Question: Can any body can tell me how can I do something like 'maven install -U' (update dependencies) in gradle.
I have problem I have added new dependency to my build.gradle file
'''
dependencies {
compile('org.springframework.boot:spring-boot-starter-data-jpa')
compile('org.springframework.boot:spring-boot-starter-thymeleaf')
compile('org.springframework.boot:spring-boot-starter-web')
compile("org.springframework.boot:spring-boot-starter-security")
runtime('com.h2database:h2')
testCompile('org.springframework.boot:spring-boot-starter-test')
}
'''
New dependency is:
'''
compile("org.springframework.boot:spring-boot-starter-security")
'''
And during build or project synchronize my IntelliJ (version 14) is not even trying download this new dependency (I'm using gradle version 2.5)
In maven project IntelliJ had something like download maven dependencies.
But for Gradle I don't see anything like this. This is like my project looks like
And can any body tell me why I don't see any *.jar on project list like maven does?

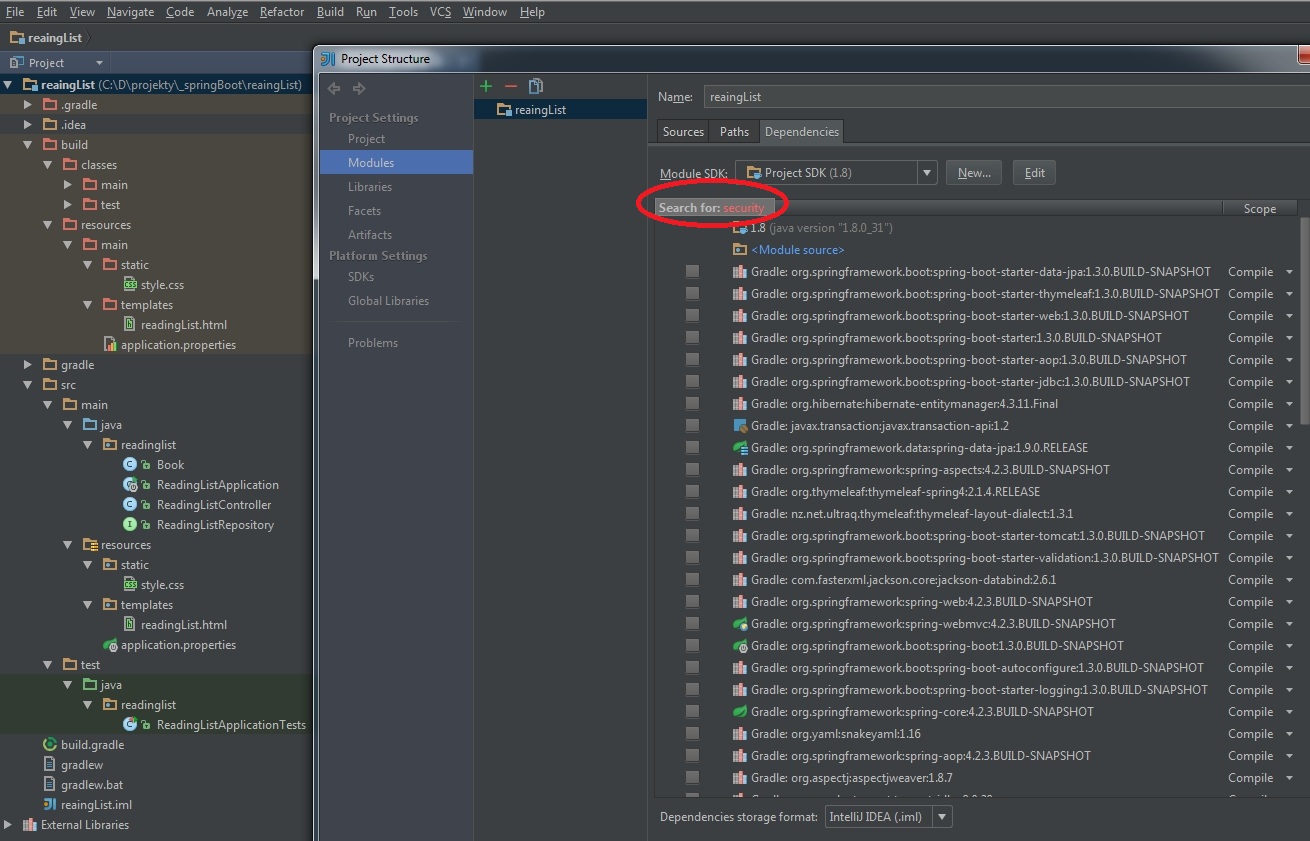
Answer: In the Gradle tool window, click refresh button. Here is the screen:
<URL>
You must add to your 'build.gradle' this line
'''
apply plugin: 'idea'
'''
And next if you are adding some dependencies and you want synchronize IntelliJ, you just use command
'''
gradle idea
'''